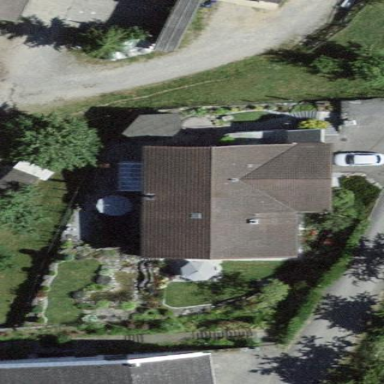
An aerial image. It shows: Simple house.